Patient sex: F
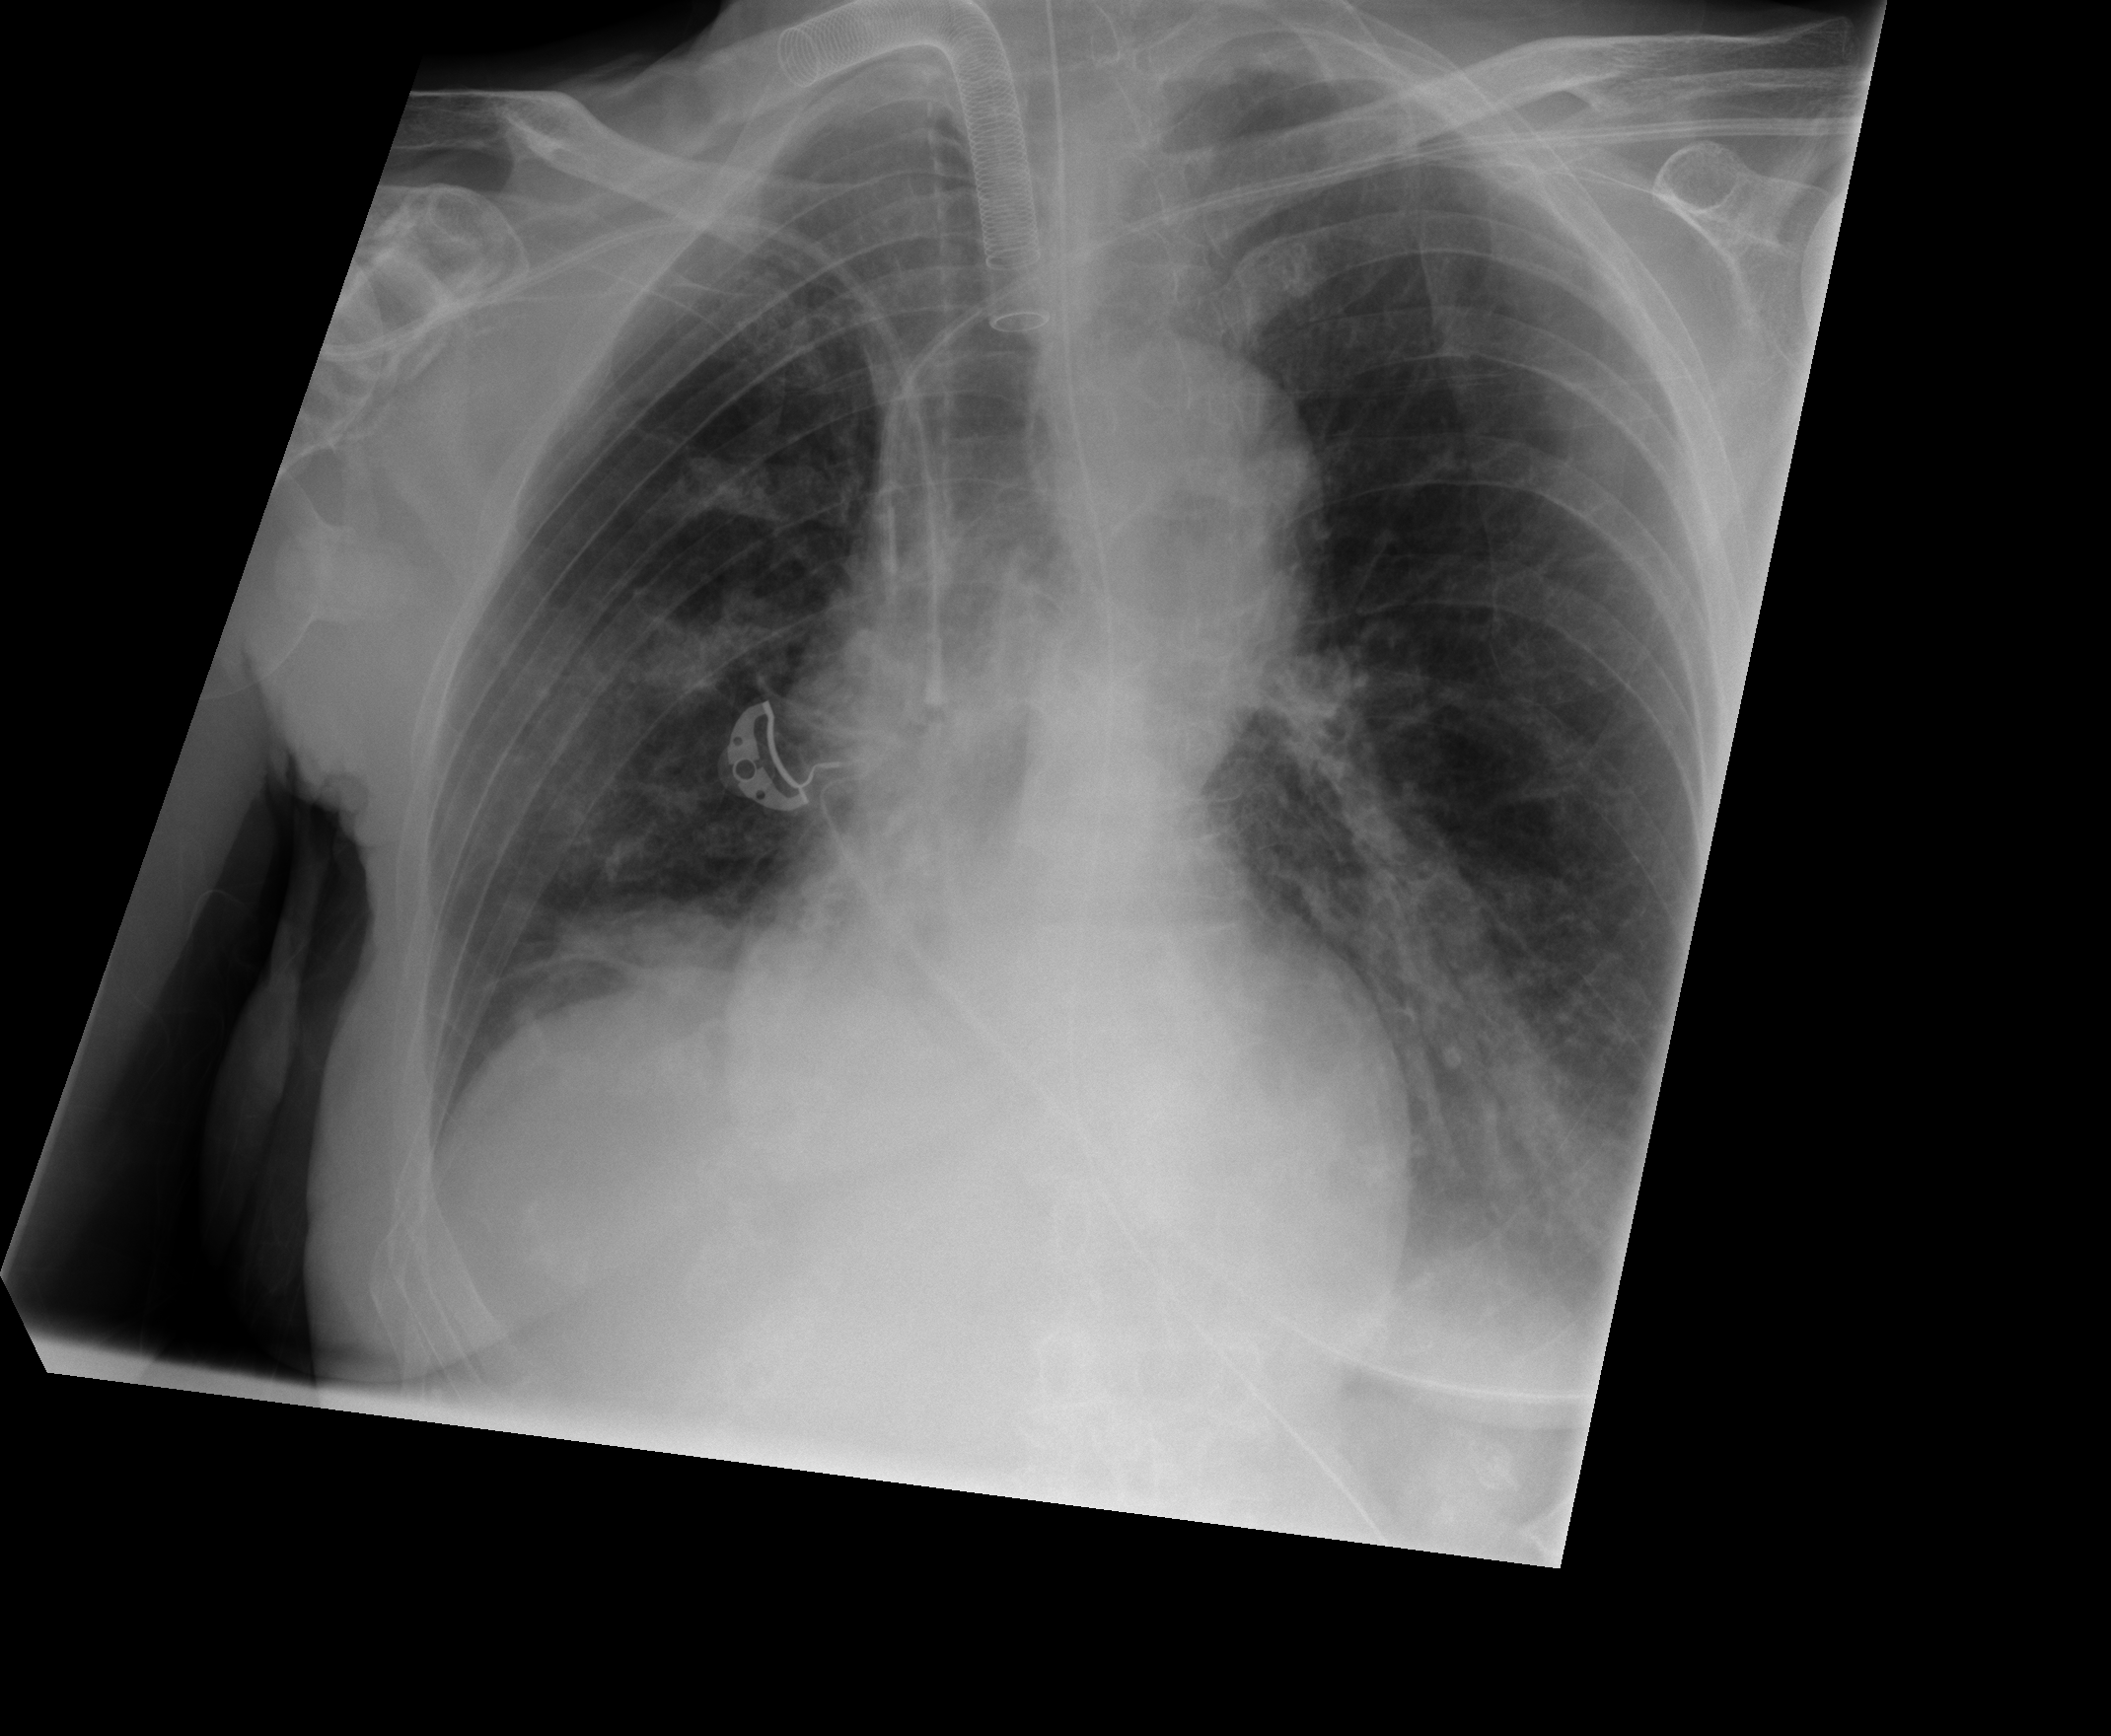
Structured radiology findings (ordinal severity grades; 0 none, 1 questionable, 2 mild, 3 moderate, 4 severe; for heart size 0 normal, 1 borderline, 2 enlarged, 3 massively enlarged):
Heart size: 1
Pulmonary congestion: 2
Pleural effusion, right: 2
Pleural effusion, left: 2
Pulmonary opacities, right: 0
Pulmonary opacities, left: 1
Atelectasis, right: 2
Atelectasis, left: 2